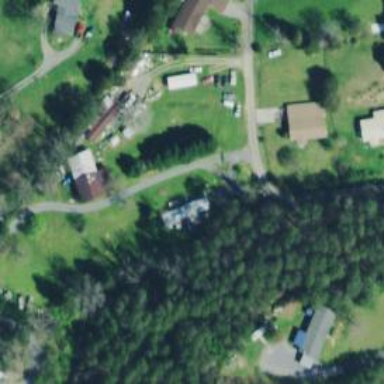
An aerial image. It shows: Driveway leading to service road.